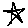
Label: star